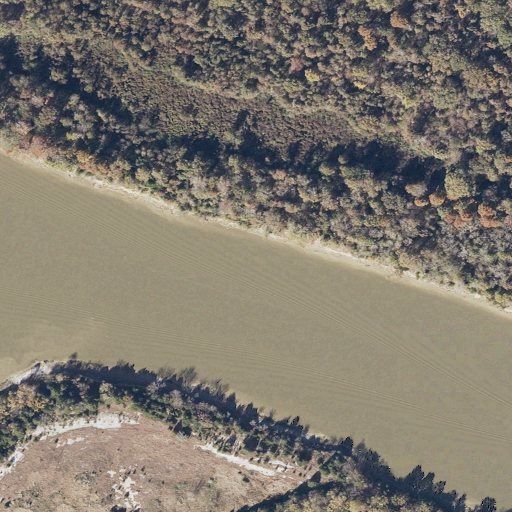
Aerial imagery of island in Alabama named Hillmans Island (historical) containing woody wetlands, open water, barren land, herbaceous wetlands, cultivated crops, and pasture